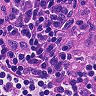
Metastatic tissue present: no